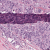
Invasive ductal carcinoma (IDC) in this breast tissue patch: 1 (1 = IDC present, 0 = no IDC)